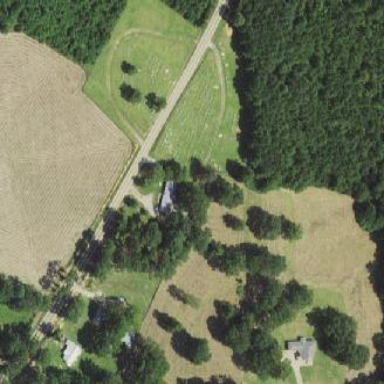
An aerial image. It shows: Grave yard.